Question: I want to sample gradient with three components separated as opposed to one combined gradient
I tried :
'''
out.x = texture2D(inputTexture, vec2(color.x, 0)).x ;
out.y = texture2D(inputTexture, vec2(color.y, 1)).y ;
out.z = texture2D(inputTexture, vec2(color.z, 2)).z ;
'''
But it outputs messed up colours with a lot of noise.
This the three component gradient with 3 pixel height :
These are the images after I applied
'''
out.x = texture2D(inputTexture, vec2(color.x, 0.0)).x ;
out.y = texture2D(inputTexture, vec2(color.y, 0.5)).y ;
out.z = texture2D(inputTexture, vec2(color.z, 0.9)).z ;
'''

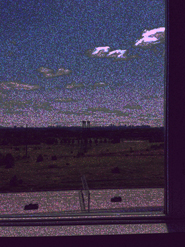
Answer: Texture coordinates are stored in the range of 0-1, NOT in texel space, so when you are asking for a pixel with a y coord of 2, you are asking for something off the texture, and the result you get back will be dependant on whether nor not you are clamping or wrapping the texture.
Try asking for the y coords of 0.0, 0.5 and 0.9
A better solution might be to use a texture with a single gradient, and sample the channels from that individually. The following texture and code will give the same result:

'''
out.x = texture2D(inputTexture, vec2(color.x, 0)).x ;
out.y = texture2D(inputTexture, vec2(color.y, 0)).y ;
out.z = texture2D(inputTexture, vec2(color.z, 0)).z ;
'''